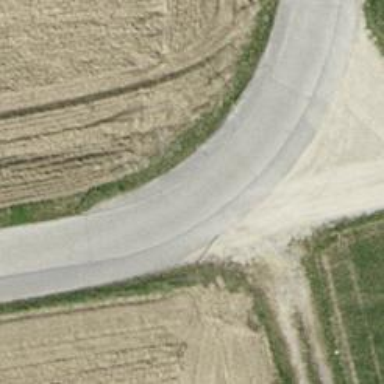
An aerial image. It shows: Residential road with concrete surface of grade1.